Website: macys
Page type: customer-info-address
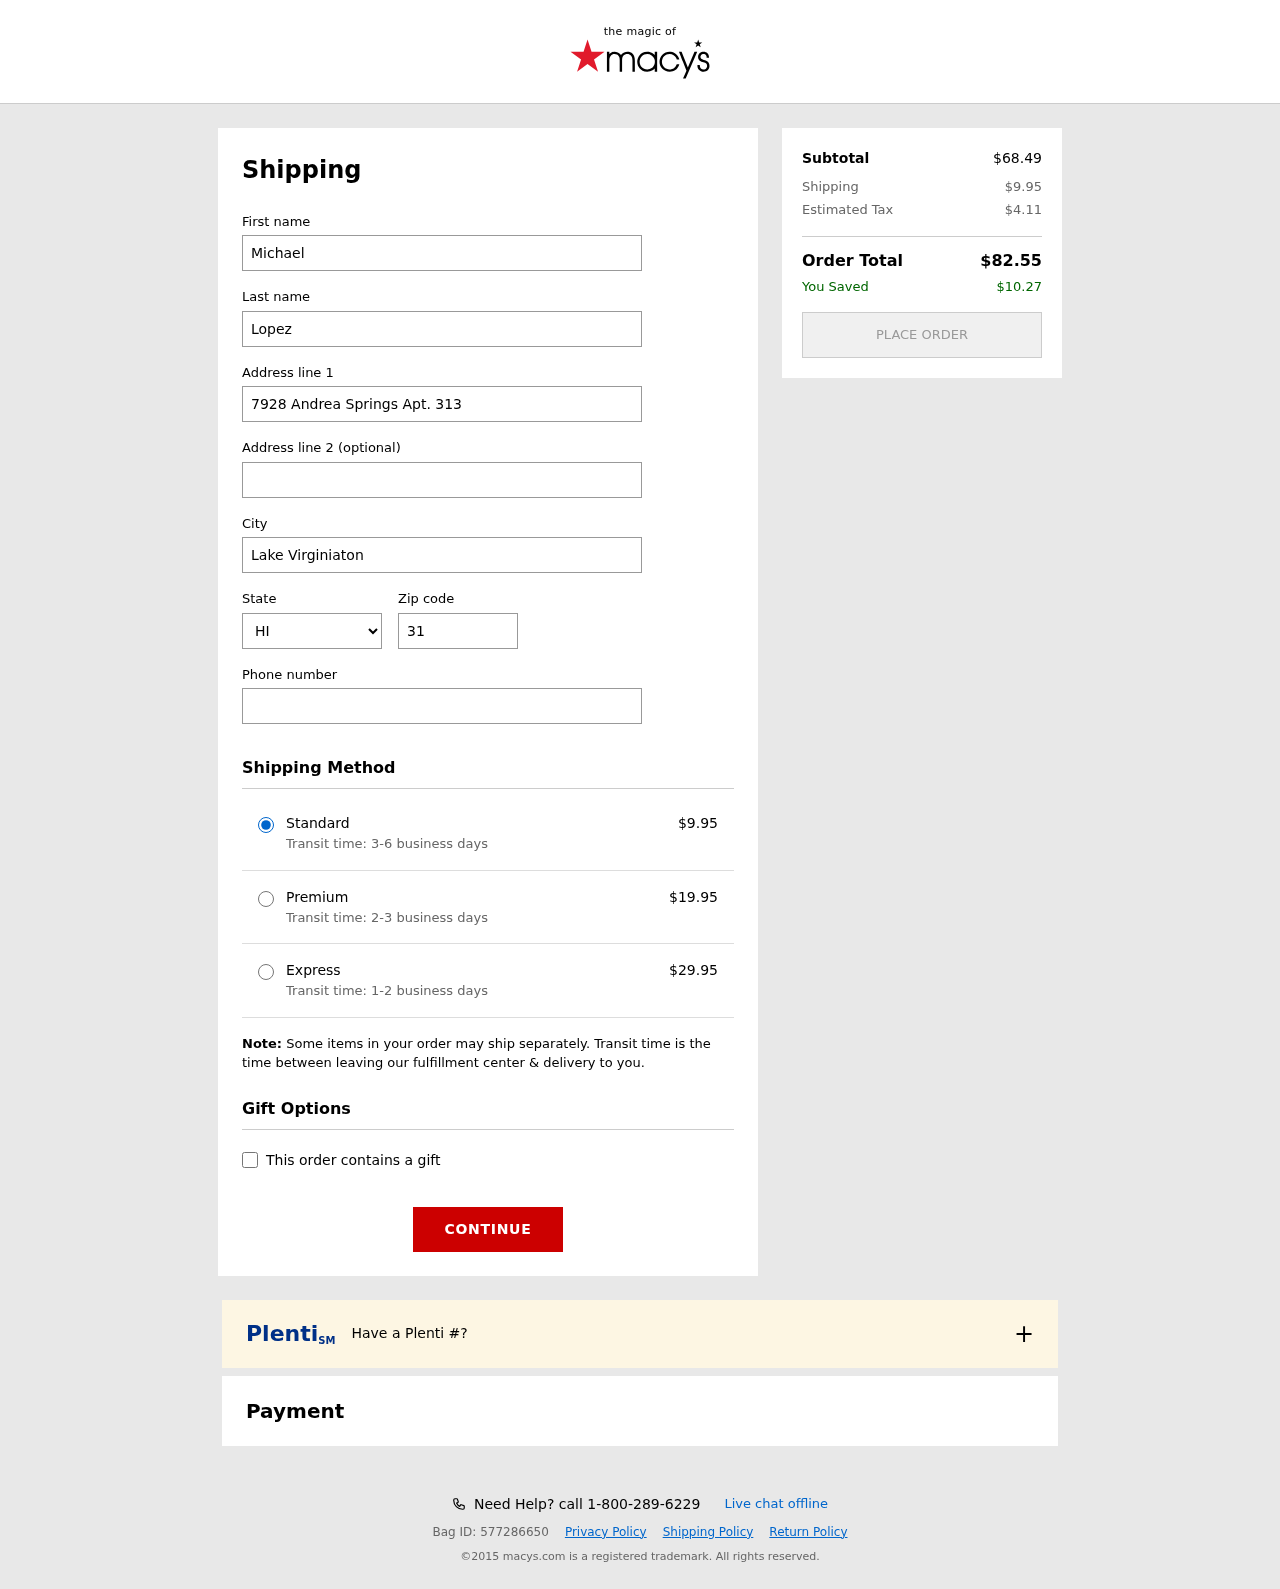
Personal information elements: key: PII_CITY
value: Lake Virginiaton
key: PII_FIRSTNAME
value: Michael
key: PII_LASTNAME
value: Lopez
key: PII_PHONE
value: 2099735211
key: PII_POSTCODE
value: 31395
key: PII_STATE_ABBR
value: HI
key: PII_STREET
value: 7928 Andrea Springs Apt. 313
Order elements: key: ORDER_SHIPPING_COST
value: $9.95
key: ORDER_SHIPPING_COST_PREMIUM
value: $19.95
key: ORDER_SHIPPING_COST_EXPRESS
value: $29.95
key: ORDER_SUBTOTAL
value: $68.49
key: ORDER_TAX
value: $4.11
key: ORDER_TOTAL
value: $82.55
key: ORDER_SAVINGS
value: $10.27